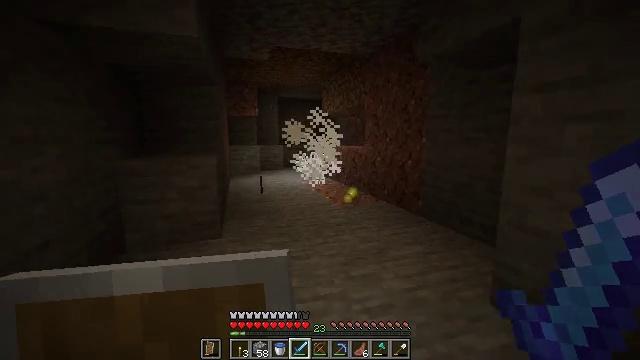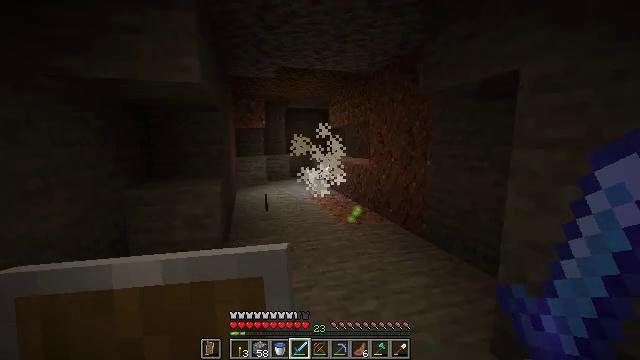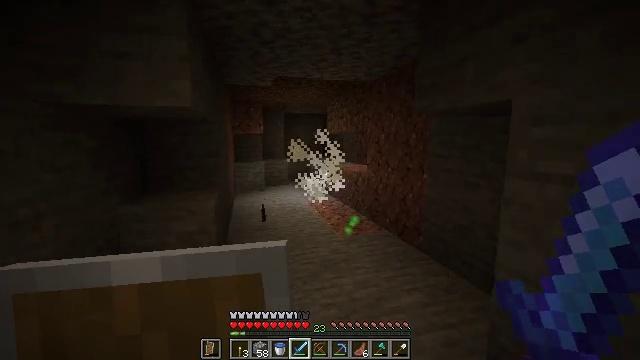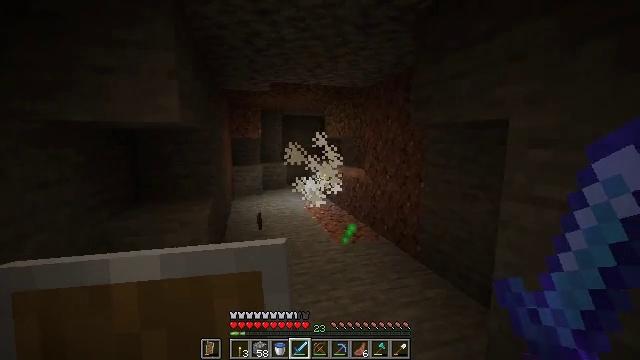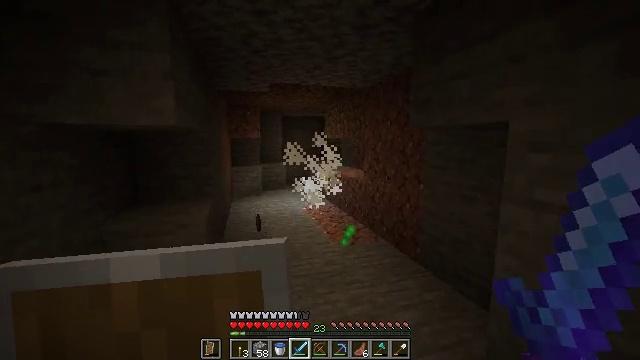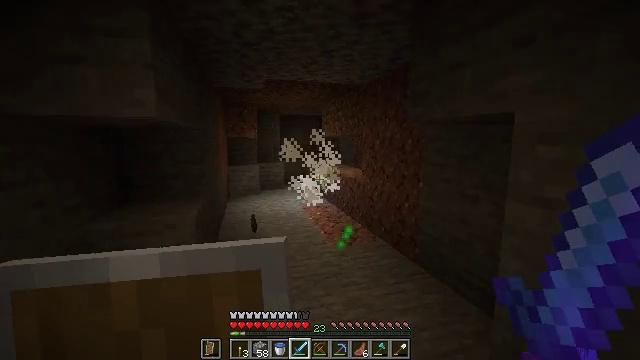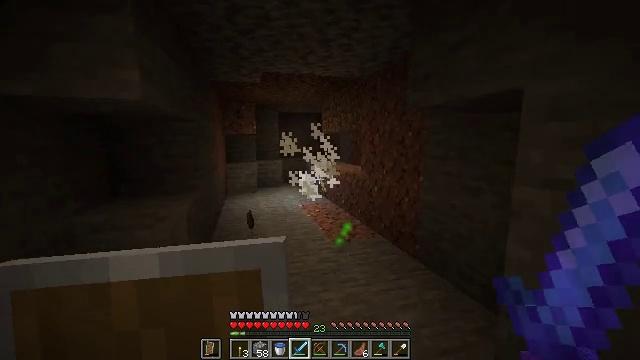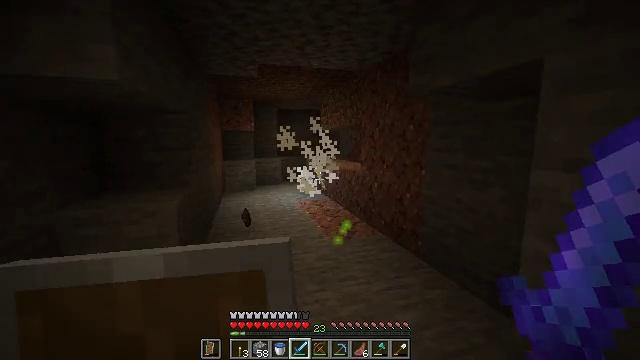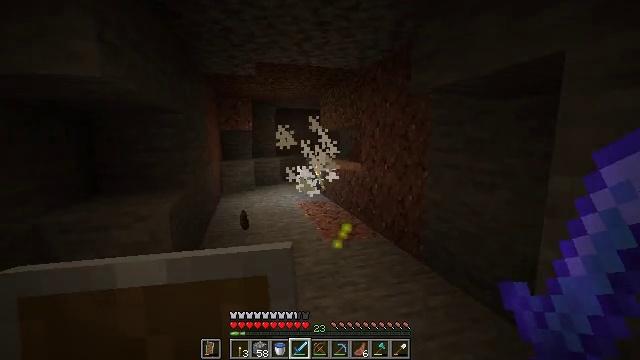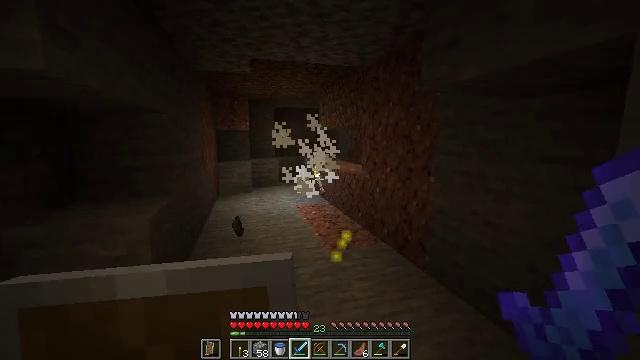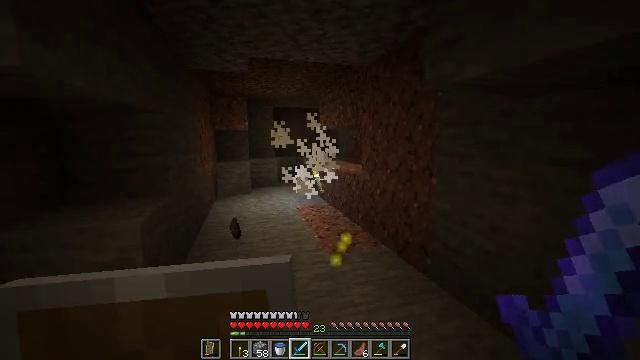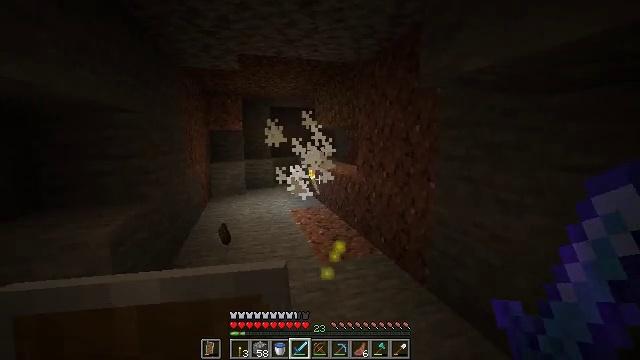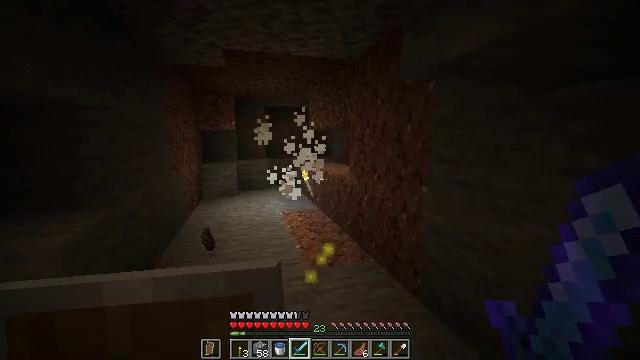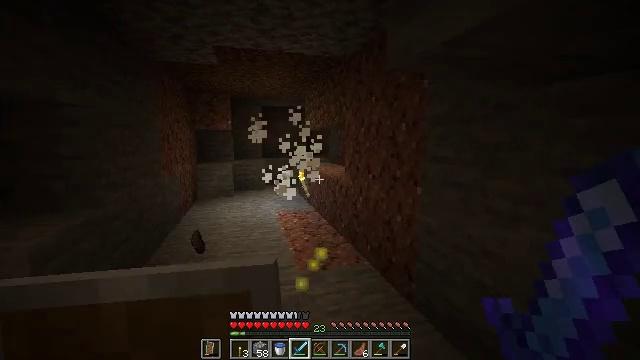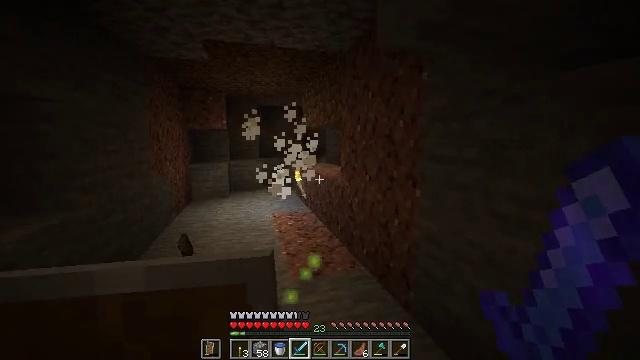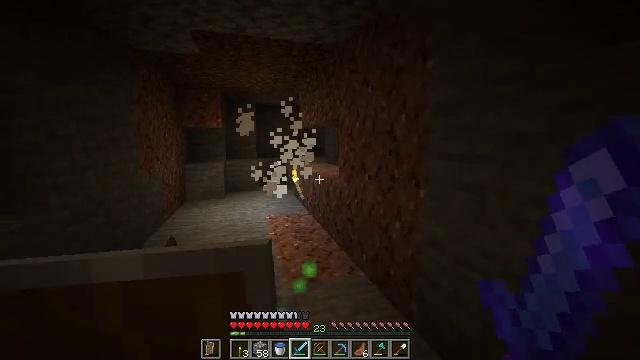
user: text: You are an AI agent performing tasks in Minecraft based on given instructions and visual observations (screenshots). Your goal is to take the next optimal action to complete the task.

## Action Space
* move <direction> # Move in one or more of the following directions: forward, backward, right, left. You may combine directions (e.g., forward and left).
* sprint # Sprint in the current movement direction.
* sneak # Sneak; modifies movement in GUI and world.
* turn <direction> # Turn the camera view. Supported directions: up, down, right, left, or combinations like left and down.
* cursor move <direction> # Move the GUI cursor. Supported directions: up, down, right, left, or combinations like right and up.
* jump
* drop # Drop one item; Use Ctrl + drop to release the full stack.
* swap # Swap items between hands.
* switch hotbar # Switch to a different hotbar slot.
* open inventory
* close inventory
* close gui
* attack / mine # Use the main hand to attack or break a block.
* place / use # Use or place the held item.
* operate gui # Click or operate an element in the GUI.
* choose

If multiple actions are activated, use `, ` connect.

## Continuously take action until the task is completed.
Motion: motion action
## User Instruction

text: Dig through stone to find iron ore.
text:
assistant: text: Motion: move forward, turn left, jump
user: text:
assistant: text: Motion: move forward, jump
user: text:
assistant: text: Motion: move forward, jump
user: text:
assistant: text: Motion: move forward
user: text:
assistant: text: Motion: move forward
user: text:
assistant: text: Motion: move forward
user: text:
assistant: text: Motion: move forward
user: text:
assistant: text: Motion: move forward
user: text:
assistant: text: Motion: move forward
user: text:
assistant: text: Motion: move forward and move right
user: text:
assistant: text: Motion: move forward and move right
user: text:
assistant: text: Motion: move forward and move right
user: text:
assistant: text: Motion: move forward
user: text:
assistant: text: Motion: move forward
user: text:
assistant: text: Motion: move forward
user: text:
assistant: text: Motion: move forward, turn left
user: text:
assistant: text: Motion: move forward, turn left and down
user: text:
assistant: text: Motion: move forward, turn left and down
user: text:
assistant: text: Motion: move forward
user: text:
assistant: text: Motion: move forward
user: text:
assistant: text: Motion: move forward
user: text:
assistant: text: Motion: move forward
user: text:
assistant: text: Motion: move forward
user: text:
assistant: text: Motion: move forward
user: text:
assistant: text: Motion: move forward
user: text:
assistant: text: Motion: move forward, turn right
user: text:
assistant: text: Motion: move forward
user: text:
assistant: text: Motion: move forward
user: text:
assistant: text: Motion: move forward
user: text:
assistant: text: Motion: move forward